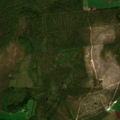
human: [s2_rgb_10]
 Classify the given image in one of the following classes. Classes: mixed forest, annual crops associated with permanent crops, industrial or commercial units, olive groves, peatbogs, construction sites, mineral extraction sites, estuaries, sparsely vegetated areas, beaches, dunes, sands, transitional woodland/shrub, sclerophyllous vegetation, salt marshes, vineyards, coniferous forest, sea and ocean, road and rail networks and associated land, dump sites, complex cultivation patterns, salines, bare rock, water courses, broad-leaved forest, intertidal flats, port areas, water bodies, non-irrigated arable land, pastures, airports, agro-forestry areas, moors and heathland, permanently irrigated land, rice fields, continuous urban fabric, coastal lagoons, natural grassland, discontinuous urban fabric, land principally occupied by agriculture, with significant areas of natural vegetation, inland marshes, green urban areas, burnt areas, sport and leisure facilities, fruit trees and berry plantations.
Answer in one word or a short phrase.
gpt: non-irrigated arable land, coniferous forest, mixed forest, transitional woodland/shrub